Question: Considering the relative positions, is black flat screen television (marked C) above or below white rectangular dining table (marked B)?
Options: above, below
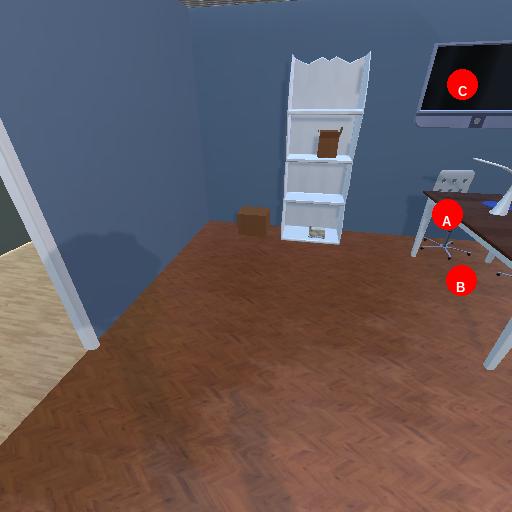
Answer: above